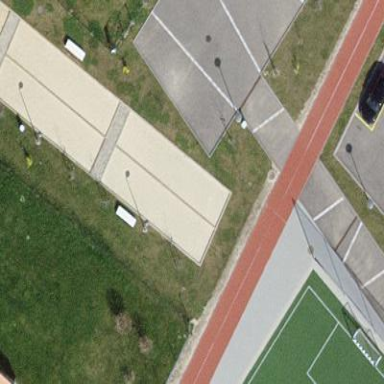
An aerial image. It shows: Pitch designated for boules game.